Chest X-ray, PA view. Patient: 29 years old, sex F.
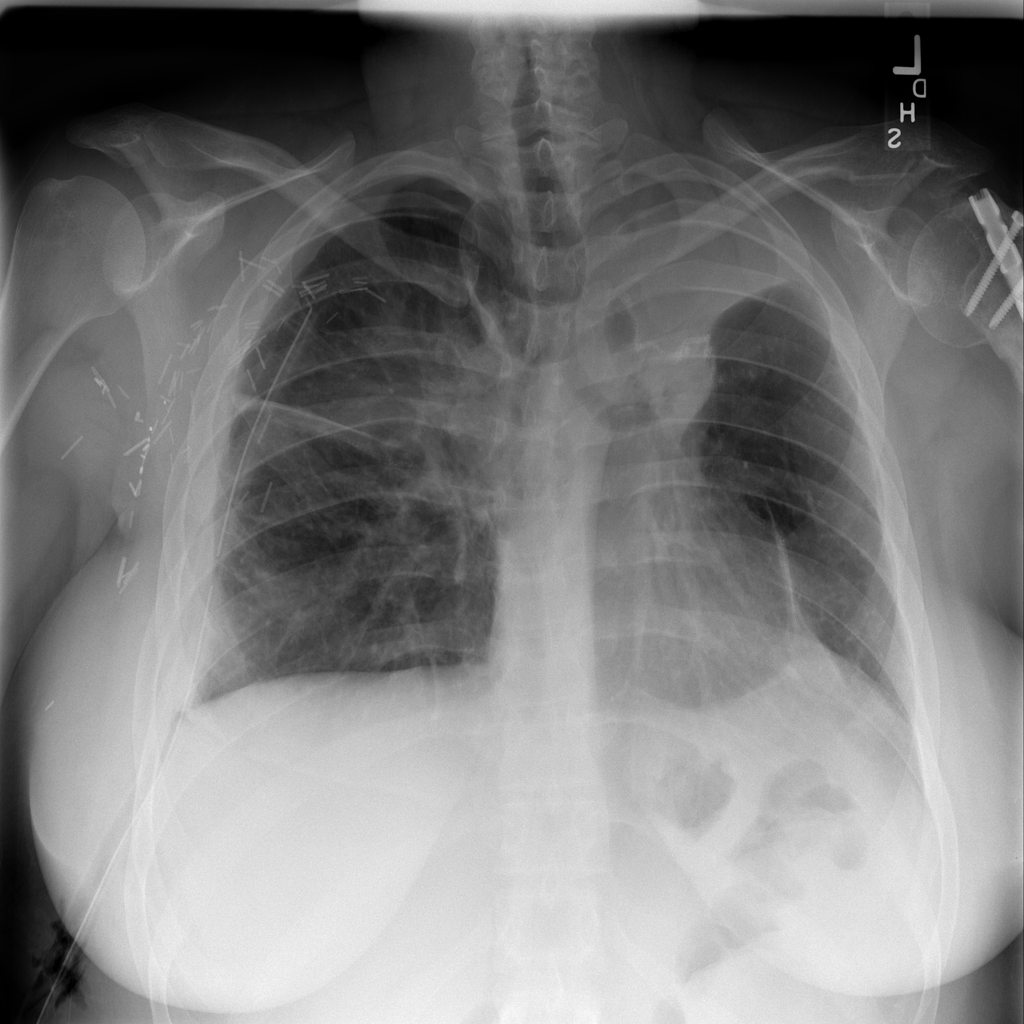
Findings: No Finding